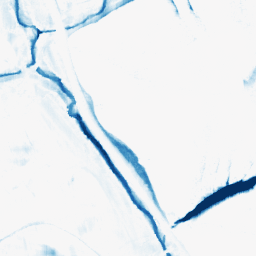
Category: morphological
Decomposition family: morphological_rect
Decomposition parameters: operation: closing
width: 10
height: 20
Upsampling method: regularized
Upsampling parameters: scale: 2
lambda_reg: 0.01
Upsampling scale: 2